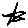
Label: star